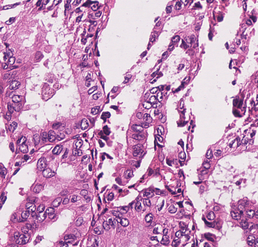
Tumor epithelial tissue: yes
Tumor-associated stroma tissue: no
Normal tissue: no